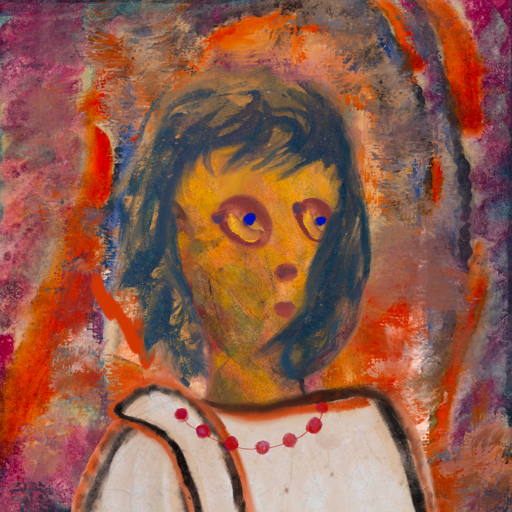
Background: Experience, Head And Neck Side: Gypsy_Mother, Face Side: Mother_And_Son_Son, Bust: Roy_Bahadur, Hair Side: In_The_Sun, Head Accessory: Blank, Second Necklace: Blank, Necklace: Irani_3, Baby: Blank